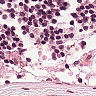
Metastatic tissue present: no